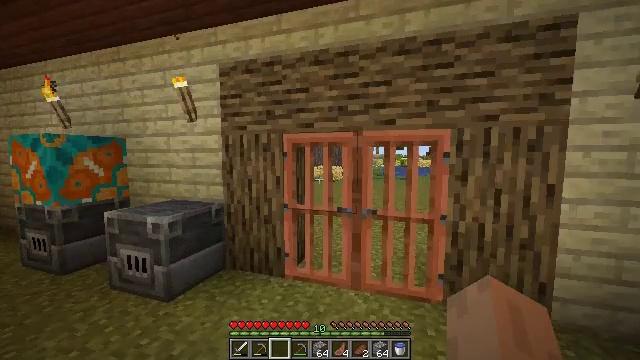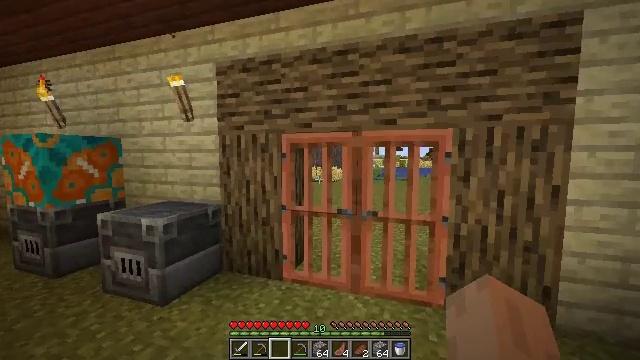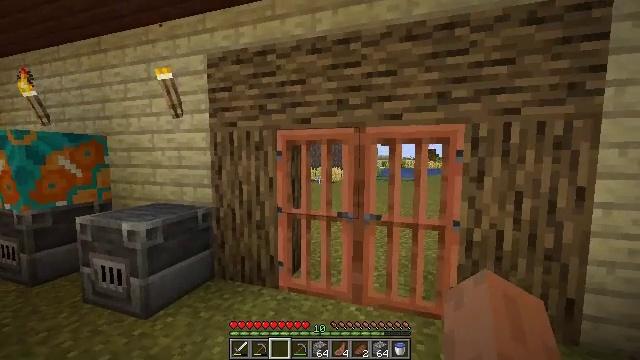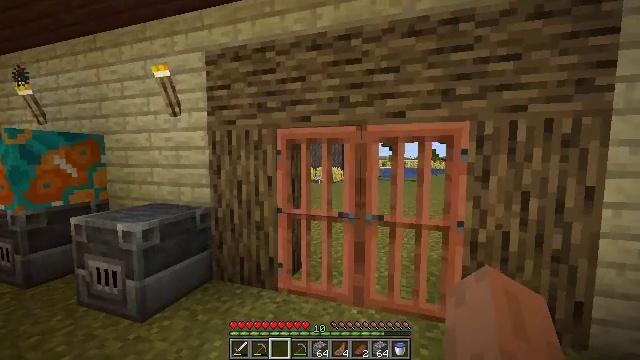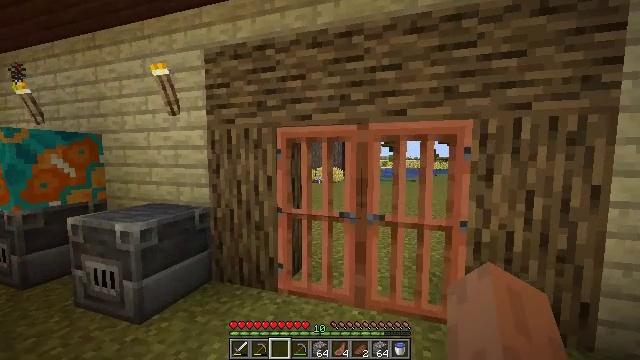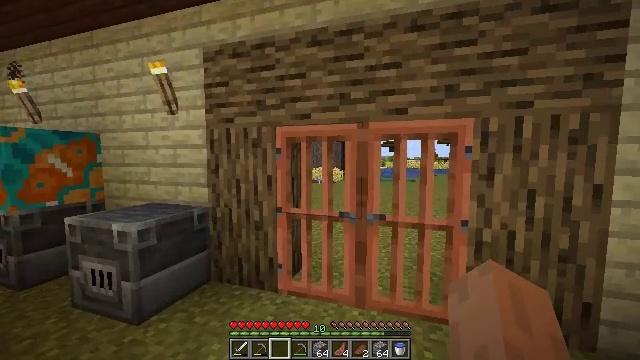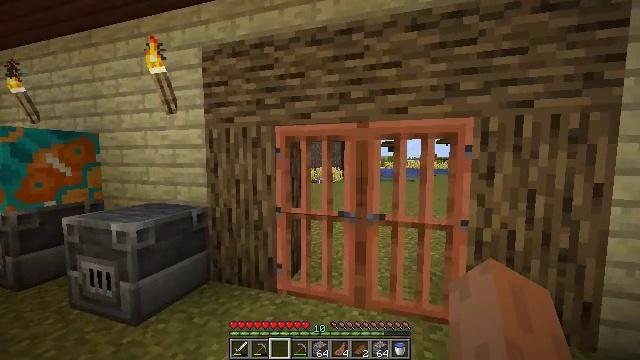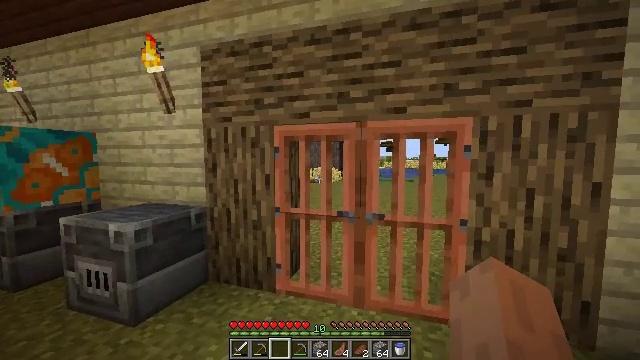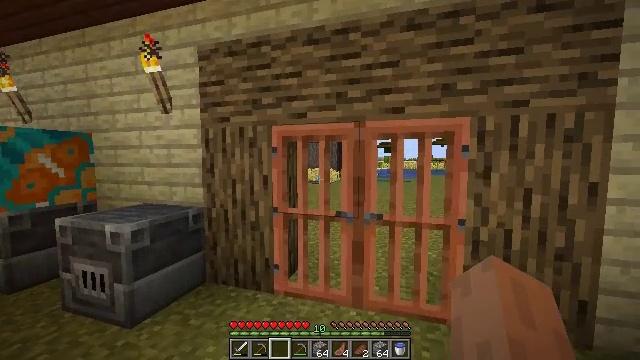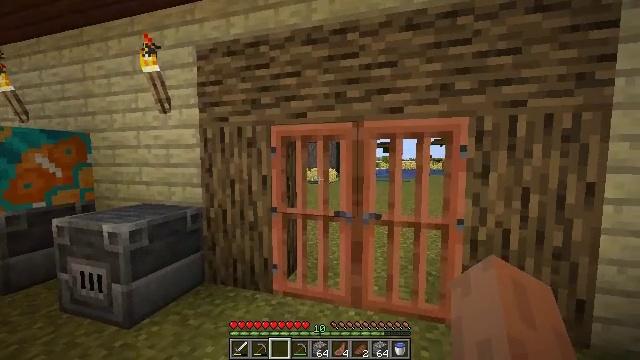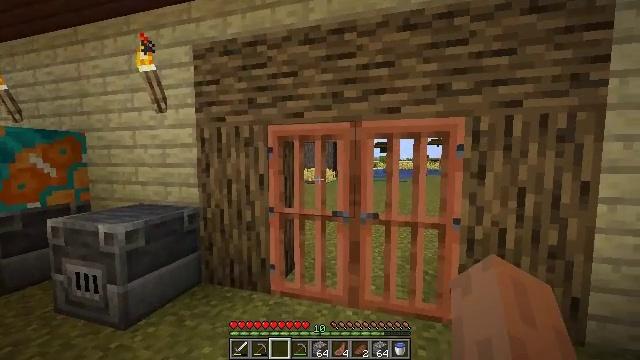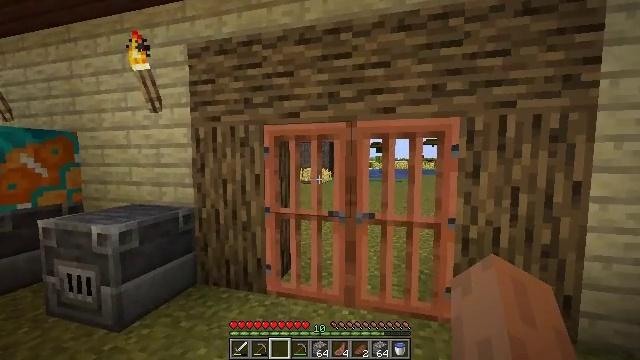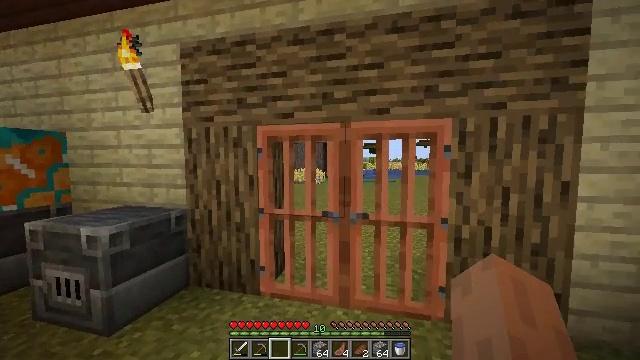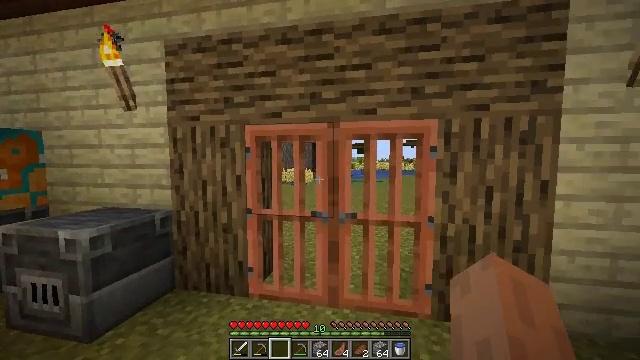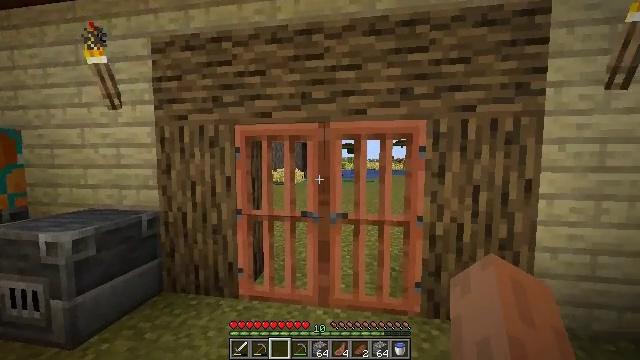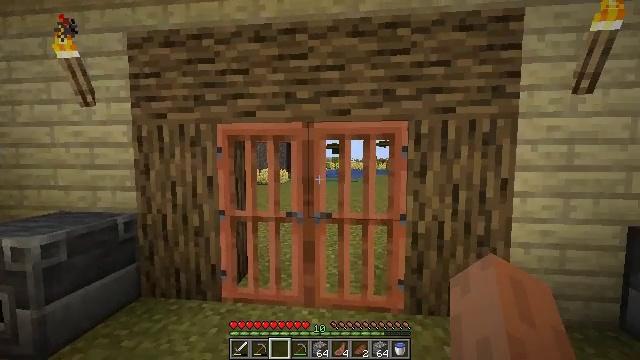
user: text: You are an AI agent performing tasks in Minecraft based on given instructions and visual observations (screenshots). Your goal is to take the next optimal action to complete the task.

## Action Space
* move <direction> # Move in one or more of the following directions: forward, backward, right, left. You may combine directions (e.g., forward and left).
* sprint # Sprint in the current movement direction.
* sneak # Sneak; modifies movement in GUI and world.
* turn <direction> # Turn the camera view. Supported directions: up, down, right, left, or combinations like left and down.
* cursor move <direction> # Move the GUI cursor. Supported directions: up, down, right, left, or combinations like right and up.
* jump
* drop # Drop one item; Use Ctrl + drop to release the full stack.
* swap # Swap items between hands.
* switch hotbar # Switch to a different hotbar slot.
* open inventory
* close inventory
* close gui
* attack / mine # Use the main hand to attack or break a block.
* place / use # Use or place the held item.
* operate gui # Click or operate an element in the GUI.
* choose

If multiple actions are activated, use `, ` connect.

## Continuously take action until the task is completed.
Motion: motion action
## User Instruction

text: Use the crafting table to craft an acacia button.
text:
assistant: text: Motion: move forward
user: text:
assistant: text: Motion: no_op
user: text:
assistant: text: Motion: no_op
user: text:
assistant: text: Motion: no_op
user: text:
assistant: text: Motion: no_op
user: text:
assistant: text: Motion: no_op
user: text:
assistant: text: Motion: no_op
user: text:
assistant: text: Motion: no_op
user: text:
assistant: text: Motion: no_op
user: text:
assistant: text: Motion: no_op
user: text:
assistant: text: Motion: no_op
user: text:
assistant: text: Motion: turn right
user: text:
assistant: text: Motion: turn right
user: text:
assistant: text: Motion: turn right
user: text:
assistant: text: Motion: turn right
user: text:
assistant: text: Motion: turn right
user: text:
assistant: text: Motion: turn right
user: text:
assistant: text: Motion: move forward
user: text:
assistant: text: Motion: move forward
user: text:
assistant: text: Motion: move forward
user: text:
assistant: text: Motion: move forward
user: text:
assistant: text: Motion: move forward
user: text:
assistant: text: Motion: move forward
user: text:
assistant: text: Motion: move forward
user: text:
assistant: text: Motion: move forward
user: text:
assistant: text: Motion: move forward
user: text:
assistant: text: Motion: no_op
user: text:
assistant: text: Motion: turn right
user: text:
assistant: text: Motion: turn right
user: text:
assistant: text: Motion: turn right